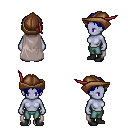
a pixel art fantasy rpg character, female body template, dark elf, purple skin, gray cape, teal pants, blue parted hairstyle, leather cap, black shoes, four views (front, back, left, right), 2x2 character sprite sheet, small pixel art, hard edges, no anti-aliasing